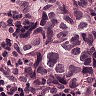
Metastatic tissue present: yes